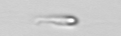
Label: flagellate_morphotype3